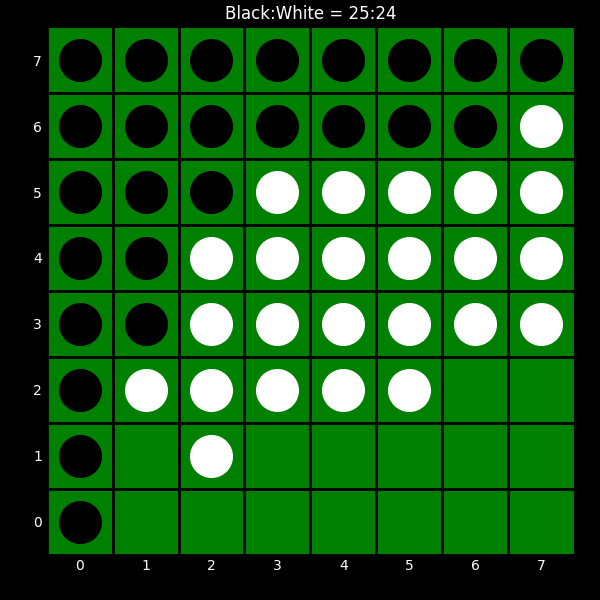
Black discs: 25
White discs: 24